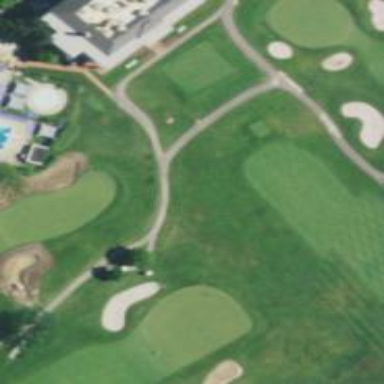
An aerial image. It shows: Service road used as golf cart path.